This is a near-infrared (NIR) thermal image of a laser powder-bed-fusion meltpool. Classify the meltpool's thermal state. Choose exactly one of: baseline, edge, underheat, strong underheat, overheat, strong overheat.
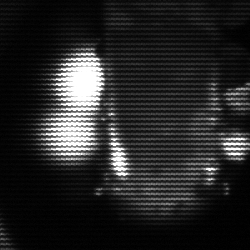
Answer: strong underheat